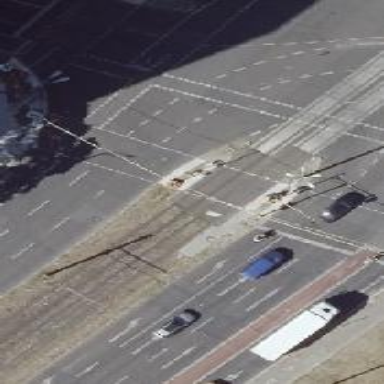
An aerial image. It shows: Traffic island located on footway.